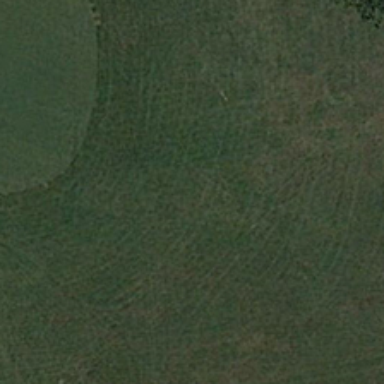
Two green trees are near a piece of green meadow .